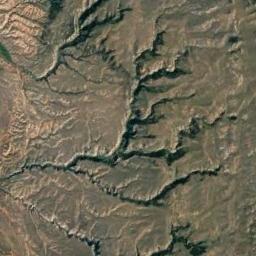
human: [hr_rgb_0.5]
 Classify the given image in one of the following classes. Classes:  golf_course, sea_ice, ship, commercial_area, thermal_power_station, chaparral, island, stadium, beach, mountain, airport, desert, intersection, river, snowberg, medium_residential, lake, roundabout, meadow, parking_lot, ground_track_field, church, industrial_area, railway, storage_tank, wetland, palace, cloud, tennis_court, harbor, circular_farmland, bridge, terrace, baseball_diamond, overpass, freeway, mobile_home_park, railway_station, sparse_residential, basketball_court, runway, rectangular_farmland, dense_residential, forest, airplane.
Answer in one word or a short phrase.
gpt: mountain